Question: Iam trying to make a simple 2d platformer game in unity. I managed to move the player and all other stuffs. The problem now i am facing is that the prefabs that randomly spawned onto the game is overlapping. So my question is how to prevent the overlapping of game objects. The prefabs i used is having different dimension(length).
Here is the c# code i used:
'''
public class spawnscript : MonoBehaviour {
public GameObject[] obj;
public float spawnMin;
public float spawnMax;
// Use this for initialization
void Start () {
Spawn ();
}
void Spawn()
{
Instantiate (obj [Random.Range (0, obj.GetLength (0))], transform.position, Quaternion.identity);
Invoke ("Spawn", Random.Range (spawnMin, spawnMax));
}
}
'''

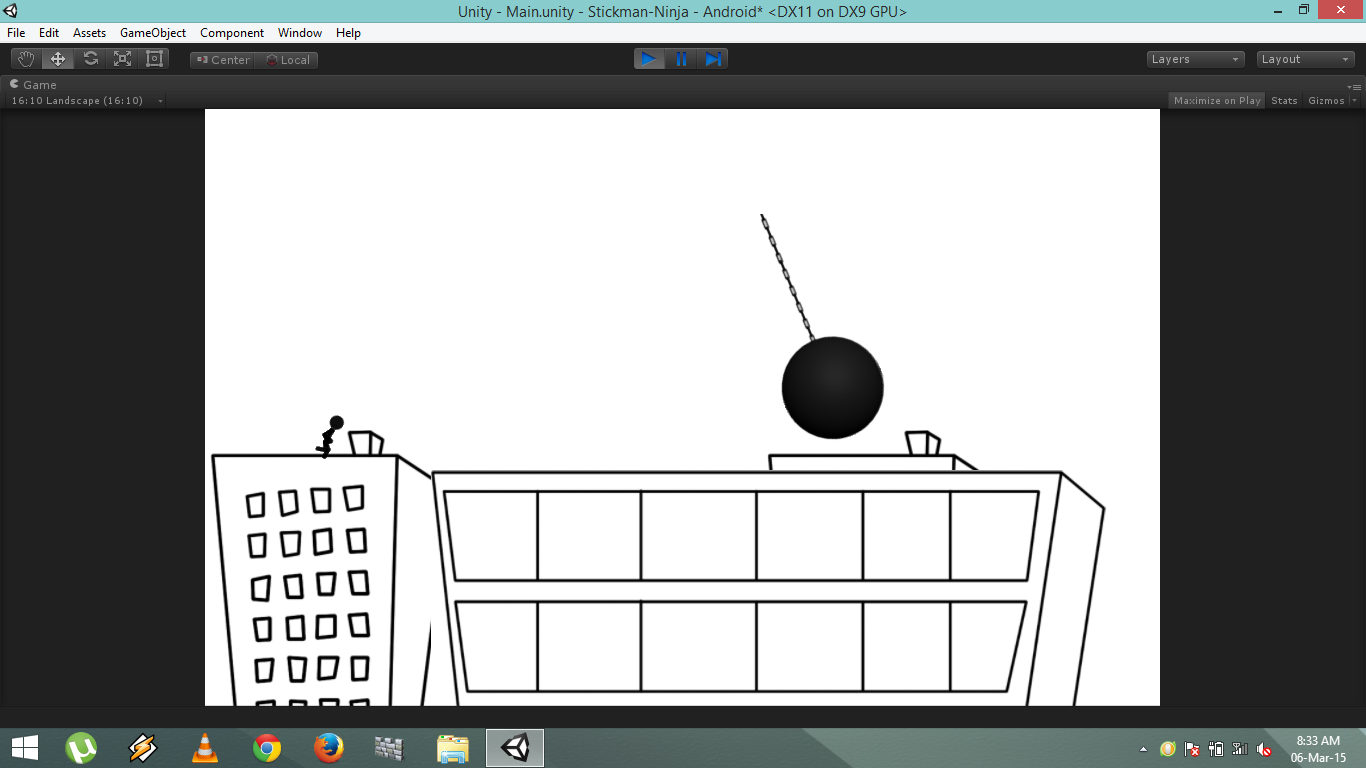
Answer: '''
void Spawn() {
Instantiate(obj [Random.Range (0, obj.GetLength (0))], transform.position +(ADD OFFSET HERE WITH PREVIOUS OBJECTS Position), Quaternion.identity);
Invoke("Spawn", Random.Range (spawnMin, spawnMax));
}
'''